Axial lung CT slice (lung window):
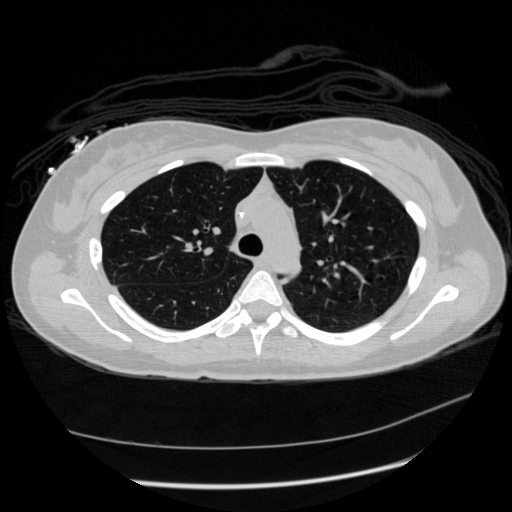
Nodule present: no